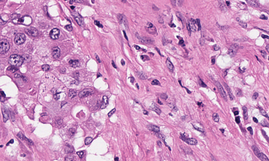
Tumor epithelial tissue: yes
Tumor-associated stroma tissue: yes
Normal tissue: no